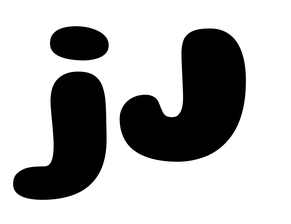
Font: Gluten_ExtraBold